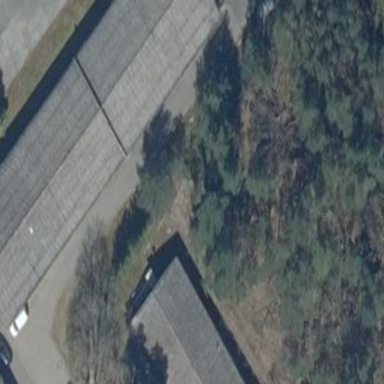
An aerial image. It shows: Service building.